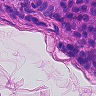
Metastatic tissue present: yes